Question: Google Map only shows half of the screen. I tried the fix with resize: 'google.maps.event.trigger(map, "resize");' but without any luck.
Can anyone help?
When it loads it only shows half the screen as you can see here:

I've searched and searched without any solution.
'''
$(function () {
var geocoder = new google.maps.Geocoder();
var locations = [{
location: "Brogade Odense Danmark",
image: "brodate.png",
text: "This is nice",
reward: 20
}, {
location: "Christiansgade, Odense, Danmark",
image: "kochsgrade.png",
text: "Uber nice",
reward: 100
}, {
location: "Overgade Odense Danmark",
image: "overgrade.png",
text: "smooooth :)",
reward: 2000
}];
var cc = "";
var markers = [];
var infowindow = new google.maps.InfoWindow();
var map;
var userPosition = new google.maps.LatLng(55.4000, 10.3833);
var defaultLocation = "Brogade Odense Danmark";
//Reset all marker to defeault except the one whose id = id
function resetMarker(id) {
for (var i = 0; i < locations.length; i++) {
if (markers[i].id !== id) {
//reset marker to default
markers[i].setIcon(locations.image);
} else {
markers[i].setIcon(locations.image);
}
}
}
function get_user_position() {
geocoder.geocode({
address: defaultLocation
}, function (results, status) {
if (status == google.maps.GeocoderStatus.OK) {
var latLng = results[0].geometry.location;
map.setCenter(latLng);
for (var i = 0; i < locations.length; i++) {
addLocation(locations[i], i);
}
}
});
}
function addLocation(location, i) {
geocoder.geocode({
address: location.location
}, function (results, status) {
if (status == google.maps.GeocoderStatus.OK) {
//Get position of addres
latLng = results[0].geometry.location;
//create new marker
var marker = new google.maps.Marker({
position: latLng,
map: map,
id: i
});
//add marker to the array
markers[i] = marker;
//call back event click
google.maps.event.addListener(marker, "click", function () {
resetMarker(i);
infowindow.setContent("<table><tr><td><img src='" + location.image + "' height=50 width=50></td><td width='10'></td><td><small>" + location.text + "</small><br><strong>$" + location.reward + " reward</strong><br /><a href='#' class='btn btn-small btn-success'>View listing</a></td></tr></table>");
infowindow.open(map, marker);
marker.setIcon(location.image);
});
}
});
}
function init_map() {
//The initial map option
mapOptions = {
center: userPosition,
zoom: 15,
mapTypeId: google.maps.MapTypeId.ROADMAP
}
//Init map
map = new google.maps.Map(document.getElementById("map"), mapOptions);
get_user_position();
}
$(document).ready(function () {
init_map();
$("#map").hide();
google.maps.event.trigger(map, "resize");
map.setZoom(map.getZoom());
$("#map").show();
});
});
'''
CSS for prevent fail in bootstrap:
'''
<style>#map label { width: auto; display:inline; }
#map img { max-width: none; }</style>
'''
And here is my div with the map:
'''
<div id="map" class="right" target="_blank" style="width:960px;height:350px"> </div>
'''
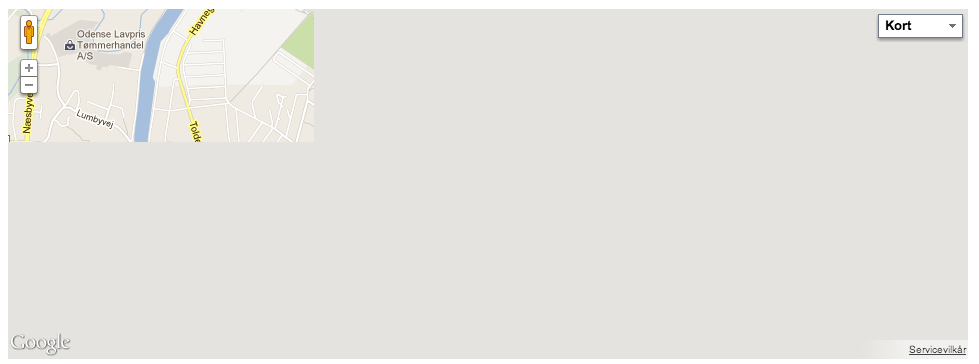
Answer: Trigger the resize-event showing the map.